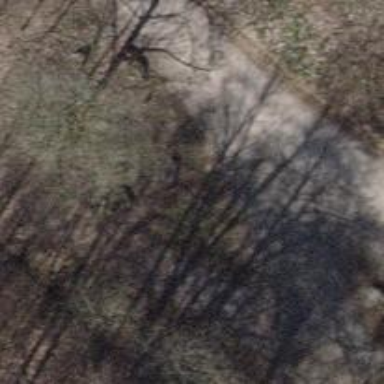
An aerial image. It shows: Brown bench.